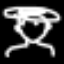
Label: angel